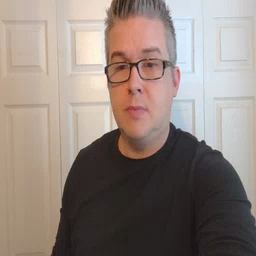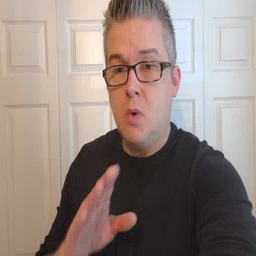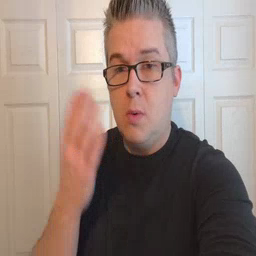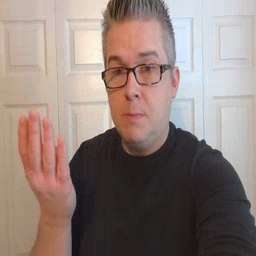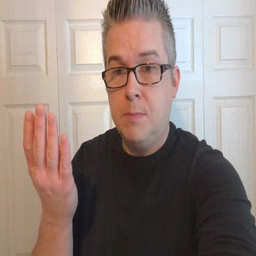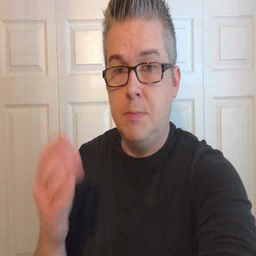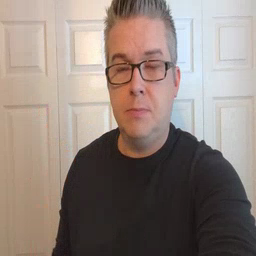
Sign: open